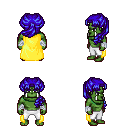
a pixel art fantasy rpg character, male body template, orc, green skin, yellow cape, white pants, blue princess hairstyle, white cloth bandages, four views (front, back, left, right), 2x2 character sprite sheet, small pixel art, hard edges, no anti-aliasing